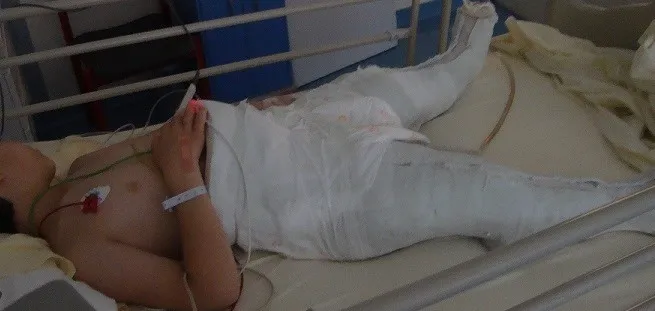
Photo in post-surgery.
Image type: medical_photograph (other_medical_photograph)